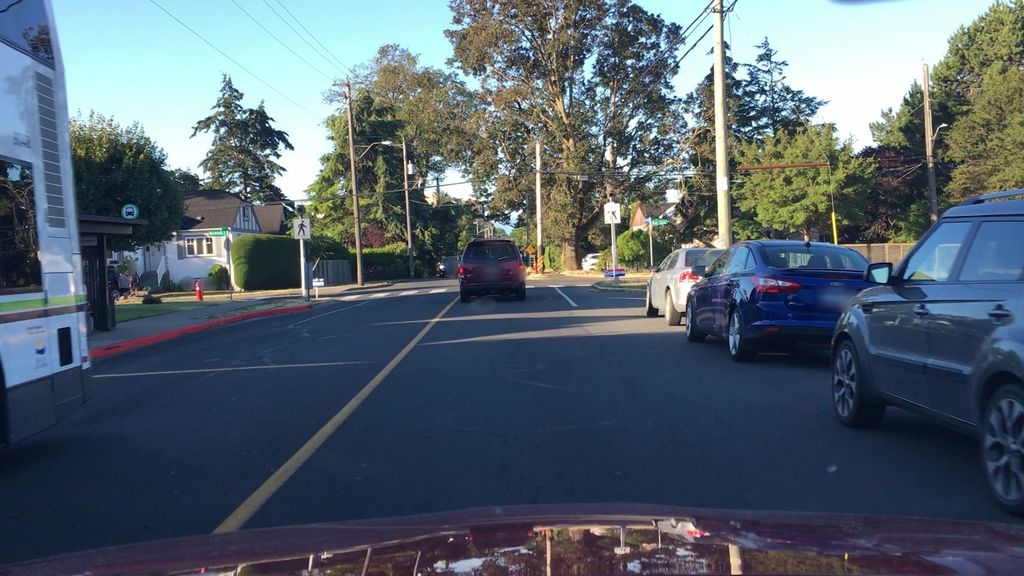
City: victoria